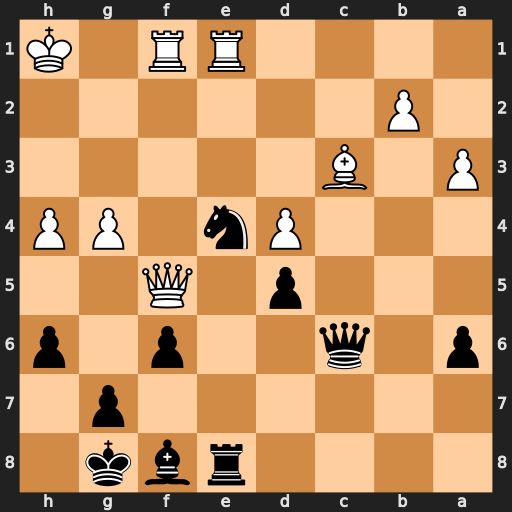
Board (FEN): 4rbk1/6p1/p1q2p1p/3p1Q2/3Pn1PP/P1B5/1P6/4RR1K
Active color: b
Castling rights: -
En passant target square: -
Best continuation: Ng3+ Kg2 Nxf5